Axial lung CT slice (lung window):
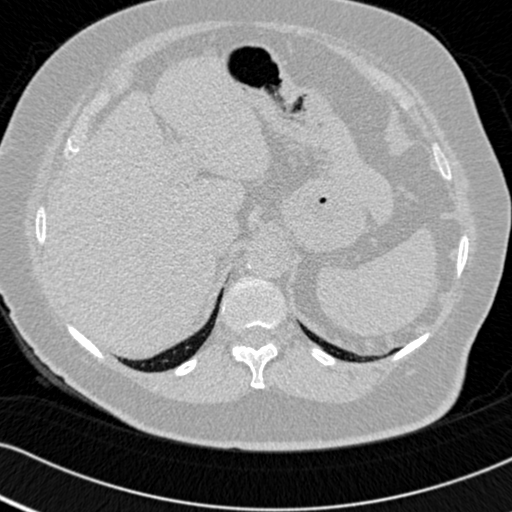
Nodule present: no